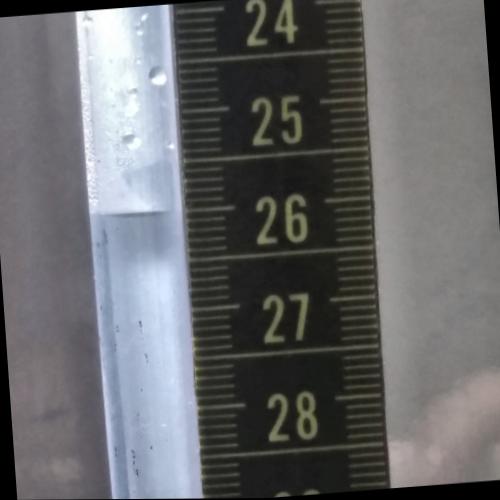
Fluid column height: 26.0 cm